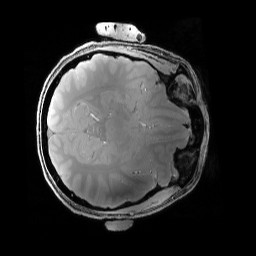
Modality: PDw
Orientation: axial
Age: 24
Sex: female
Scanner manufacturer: siemens
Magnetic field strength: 6.98 T
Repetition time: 1.38 s
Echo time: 0.00242 s